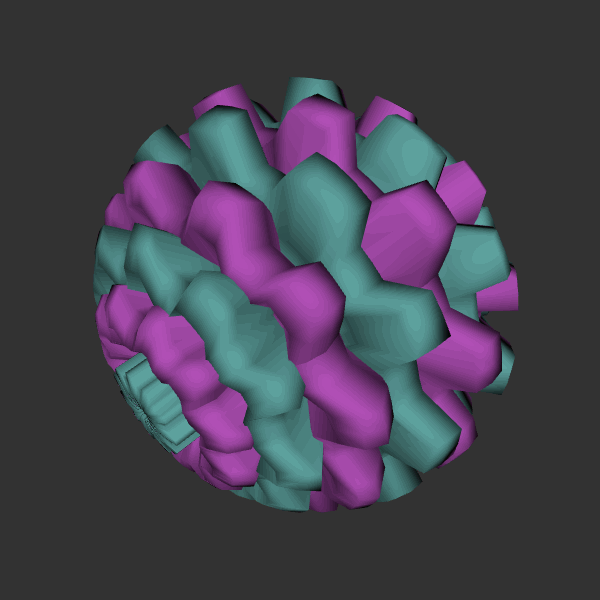
Background: dark